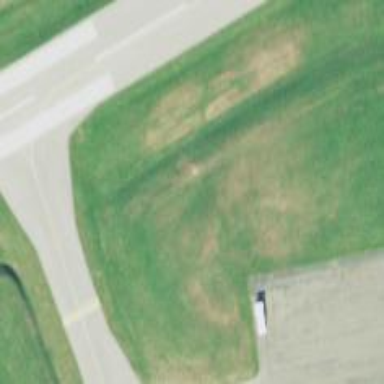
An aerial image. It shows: Apron at the airport.